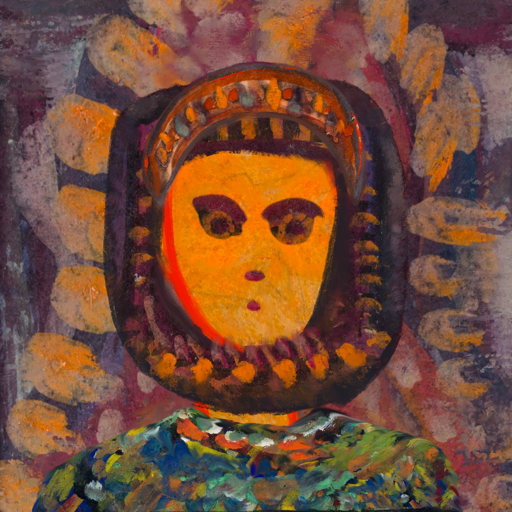
Background: Doll, Head And Neck Front: Sisters, Face Front: Doll, Bust: An_Impression, Hair Front: Doll, Head Accessory: Hypocrite, Second Necklace: Blank, Necklace: Blank, Baby: Blank